Question: Taking the following sample:

I want to add a property to 'PreferenceOption' called 'DataType' because different instances of 'PreferenceOption' could be 'bool' or 'string' etc.
Is there a way to do this? If yes, how?
I was thinking something like 'public ValueType DataType { get; set; }', but when creating instances of 'PreferenceOption' like:
'''
PreferenceOption WantsHouse = new PreferenceOption () { PreferenceOption = "Want House?", Weighting = Weighting.Low, Type = bool };
'''
This doesn't work, but should give a good idea of what I want to do.
Any suggestions?
EDIT (ANSWER): using the selected answer below, here's what I'm now using (apologies for blurry image!):
'''
public enum Weighting { One, Two, Three, Four, Five, Six, Seven, Eight, Nine, Ten }
public class TenantPropertyPreferenceOption<T>
{
public T PreferenceOption { get; set; }
public Weighting Weighting { get; set; }
}
public class TenantPropertyPreferenceOptions
{
TenantPropertyPreferenceOption<bool> WantsHouse = new TenantPropertyPreferenceOption<bool> () { PreferenceOption = false, Weighting = Weighting.One };
// ...
}
'''
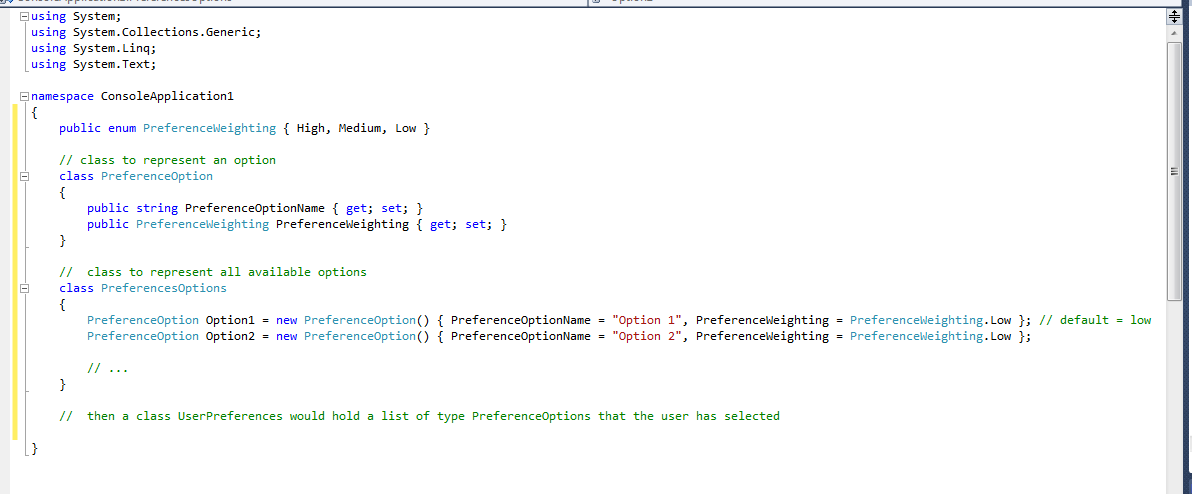
Answer: Use a generic class;
'''
public class PreferenceOption<T>
{
public T PreferenceOption {get;set;}
public string PreferenceOptionName {get;set;}
}
PreferenceOption WantsHouse = new PreferenceOption<bool> () { PreferenceOption = true, Weighting = Weighting.Low, PreferenceOptionName ="asd"};
PreferenceOption WantsHouse2 = new PreferenceOption<string> () { PreferenceOption = "this is a string", Weighting = Weighting.Low, PreferenceOptionName="qwe"};
'''